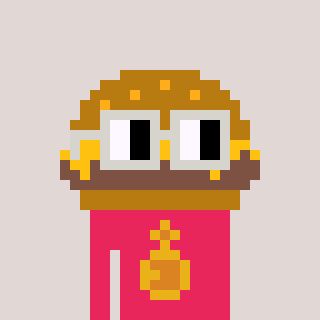
a pixel art character with square light gray glasses, a burger-shaped head and a redpinkish-colored body on a warm background